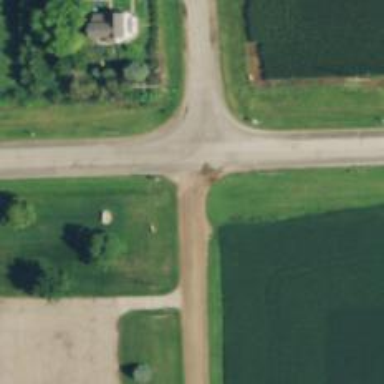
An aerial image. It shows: Road with stop sign.